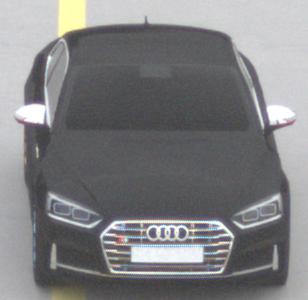
Make: Audi
Model: S5 Sportback
Detailed model: 8T Facelift
Model produced from: 2011
Model produced until: 2016
Doors: 5
Color: black
Road condition: dry road
Daytime: morning or afternoon
Contrast: low contrast